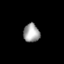
Tissue: lung
Cell type: Myeloid cells
Senescence score: 0.2269
Nuclear area (px): 293
Mean DAPI intensity: 162.549